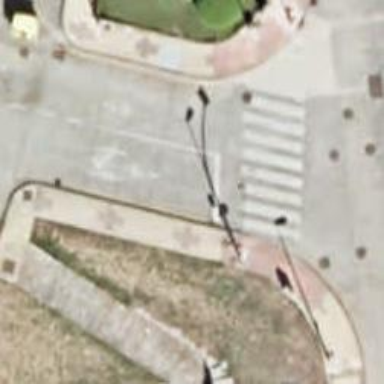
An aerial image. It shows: Road with traffic signals.